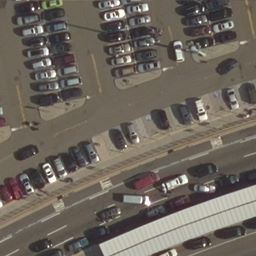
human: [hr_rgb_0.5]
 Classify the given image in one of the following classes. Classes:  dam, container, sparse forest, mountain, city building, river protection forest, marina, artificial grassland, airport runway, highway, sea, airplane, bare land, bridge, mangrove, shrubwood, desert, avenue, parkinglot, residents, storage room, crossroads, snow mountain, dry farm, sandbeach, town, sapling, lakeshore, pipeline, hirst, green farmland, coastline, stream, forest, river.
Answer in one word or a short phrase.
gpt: parkinglot